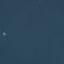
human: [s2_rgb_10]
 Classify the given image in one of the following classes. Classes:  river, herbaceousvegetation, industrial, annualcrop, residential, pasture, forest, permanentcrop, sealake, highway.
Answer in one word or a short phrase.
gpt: SeaLake